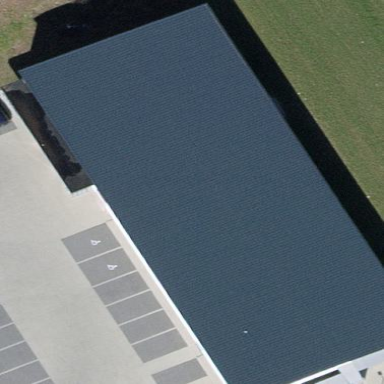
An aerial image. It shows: Commercial building.